【题型】填空题　【知识点】立体几何　【难度】easy
已知圆柱的底面半径为 1，高为 4，则它的内接正三棱柱的体积等于\underline{\quad\quad\quad}.
【解答】
\textbf{【答案】} \(3\sqrt{3}\)

\vspace{1em}

\textbf{【知识点】} 柱体体积的有关计算、多面体与球体内切外接问题

\vspace{1em}

\textbf{【分析】} 计算圆柱内接正三角形的边长，进而可得内接正三棱柱底面面积与体积.

\vspace{1em}

\textbf{【详解】} 如图，圆柱的底面半径 \(OA=OB=1\)，且 \(\angle AOB=120^\circ\)，\(\angle OAB=\angle OBA=30^\circ\)，

故 \(AB = 2OA\cos30^\circ = \sqrt{3}\).

则 \(S_{\triangle ABC} = \frac{\sqrt{3}}{4}AB^2 = \frac{3\sqrt{3}}{4}\)，该圆柱的内接正三棱柱的体积 \(V = \frac{3\sqrt{3}}{4} \times 4 = 3\sqrt{3}\).

故答案为：\(3\sqrt{3}\)
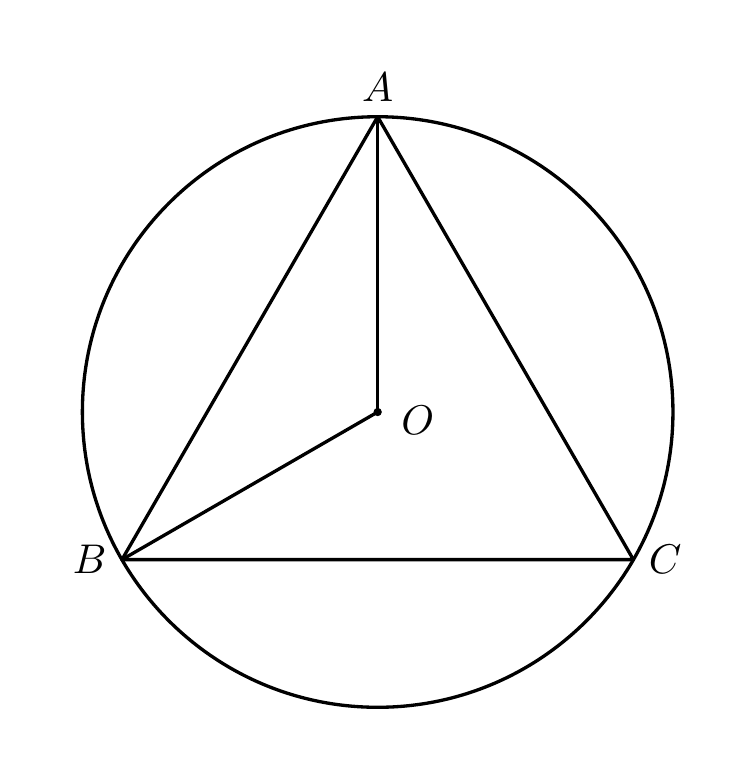